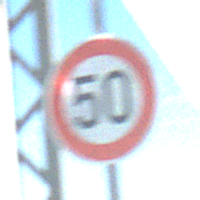
Verkehrszeichen: Geschwindigkeit50
Umgebung: Outdoor, Special
Tageszeit: MorningAfternoon
Wetter: Clear
Licht: Natural
Jahreszeit: NotSpecified
Kontrast: HighContrast